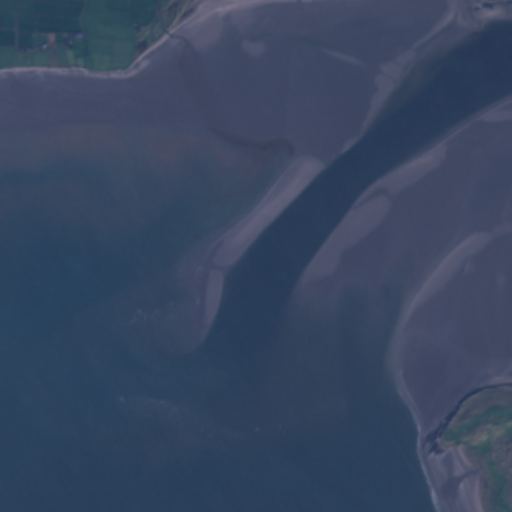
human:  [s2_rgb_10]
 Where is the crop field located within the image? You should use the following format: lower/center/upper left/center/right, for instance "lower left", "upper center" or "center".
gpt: The crop field is located in the upper of the image.
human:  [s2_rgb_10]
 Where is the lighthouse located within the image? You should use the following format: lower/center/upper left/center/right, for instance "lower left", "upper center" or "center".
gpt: The lighthouse is located in the center right of the image.
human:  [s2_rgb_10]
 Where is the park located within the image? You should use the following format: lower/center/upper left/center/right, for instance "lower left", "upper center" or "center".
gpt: The park is located in the lower right of the image.
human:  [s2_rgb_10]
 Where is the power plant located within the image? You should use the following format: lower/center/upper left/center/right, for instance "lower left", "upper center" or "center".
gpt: There is no power plant in the image.